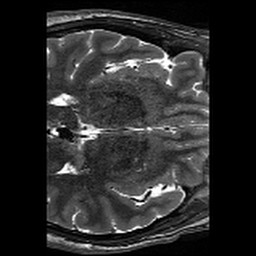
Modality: T2w
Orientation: axial
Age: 28
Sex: male
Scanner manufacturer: siemens
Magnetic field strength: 3 T
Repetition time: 13.15 s
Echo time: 0.082 s